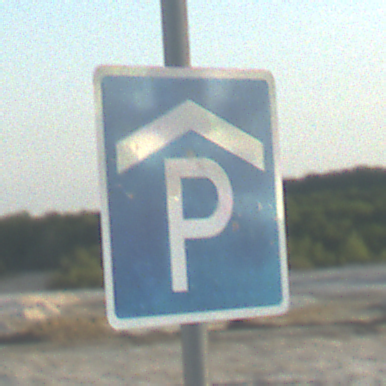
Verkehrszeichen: Parkhaus
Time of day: SunriseSunset
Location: Outdoor (Beach)
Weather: Clear
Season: NotSpecified
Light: Natural